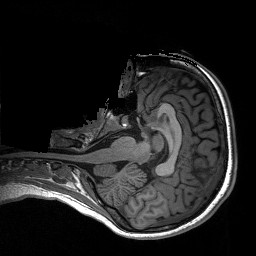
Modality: T1w
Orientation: axial
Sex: female
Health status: healthy
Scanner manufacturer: siemens
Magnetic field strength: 3 T
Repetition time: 3.2 s